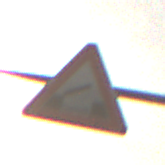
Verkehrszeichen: BeweglicheBruecke
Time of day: MorningAfternoon
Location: Outdoor (Suburban)
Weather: PartlyCloudy
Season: NotSpecified
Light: Natural